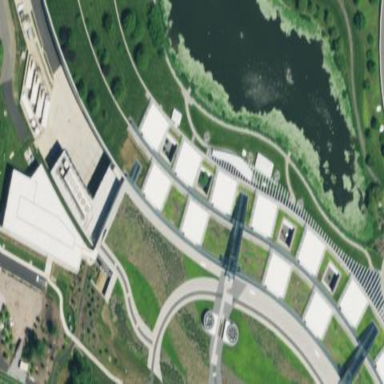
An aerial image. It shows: Building with skillion glass roof.